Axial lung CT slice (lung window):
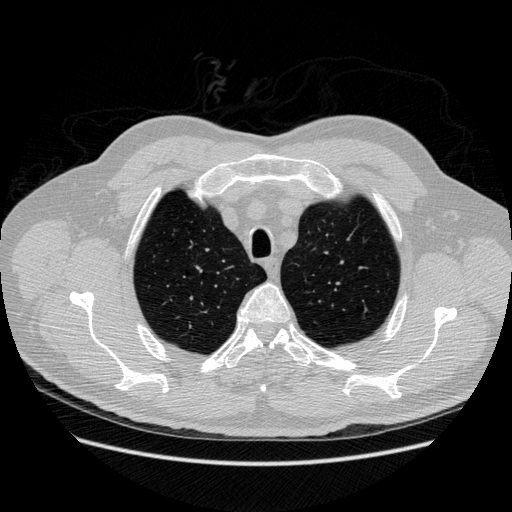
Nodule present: no